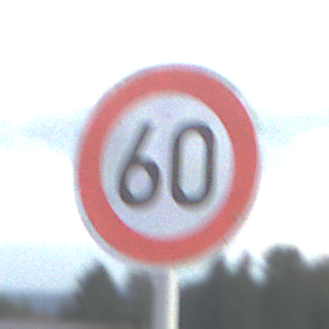
Verkehrszeichen: Geschwindigkeit60
Umgebung: Outdoor, Nature
Tageszeit: SunriseSunset
Wetter: PartlyCloudy
Licht: Natural
Jahreszeit: NotSpecified
Kontrast: LowContrast